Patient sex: F
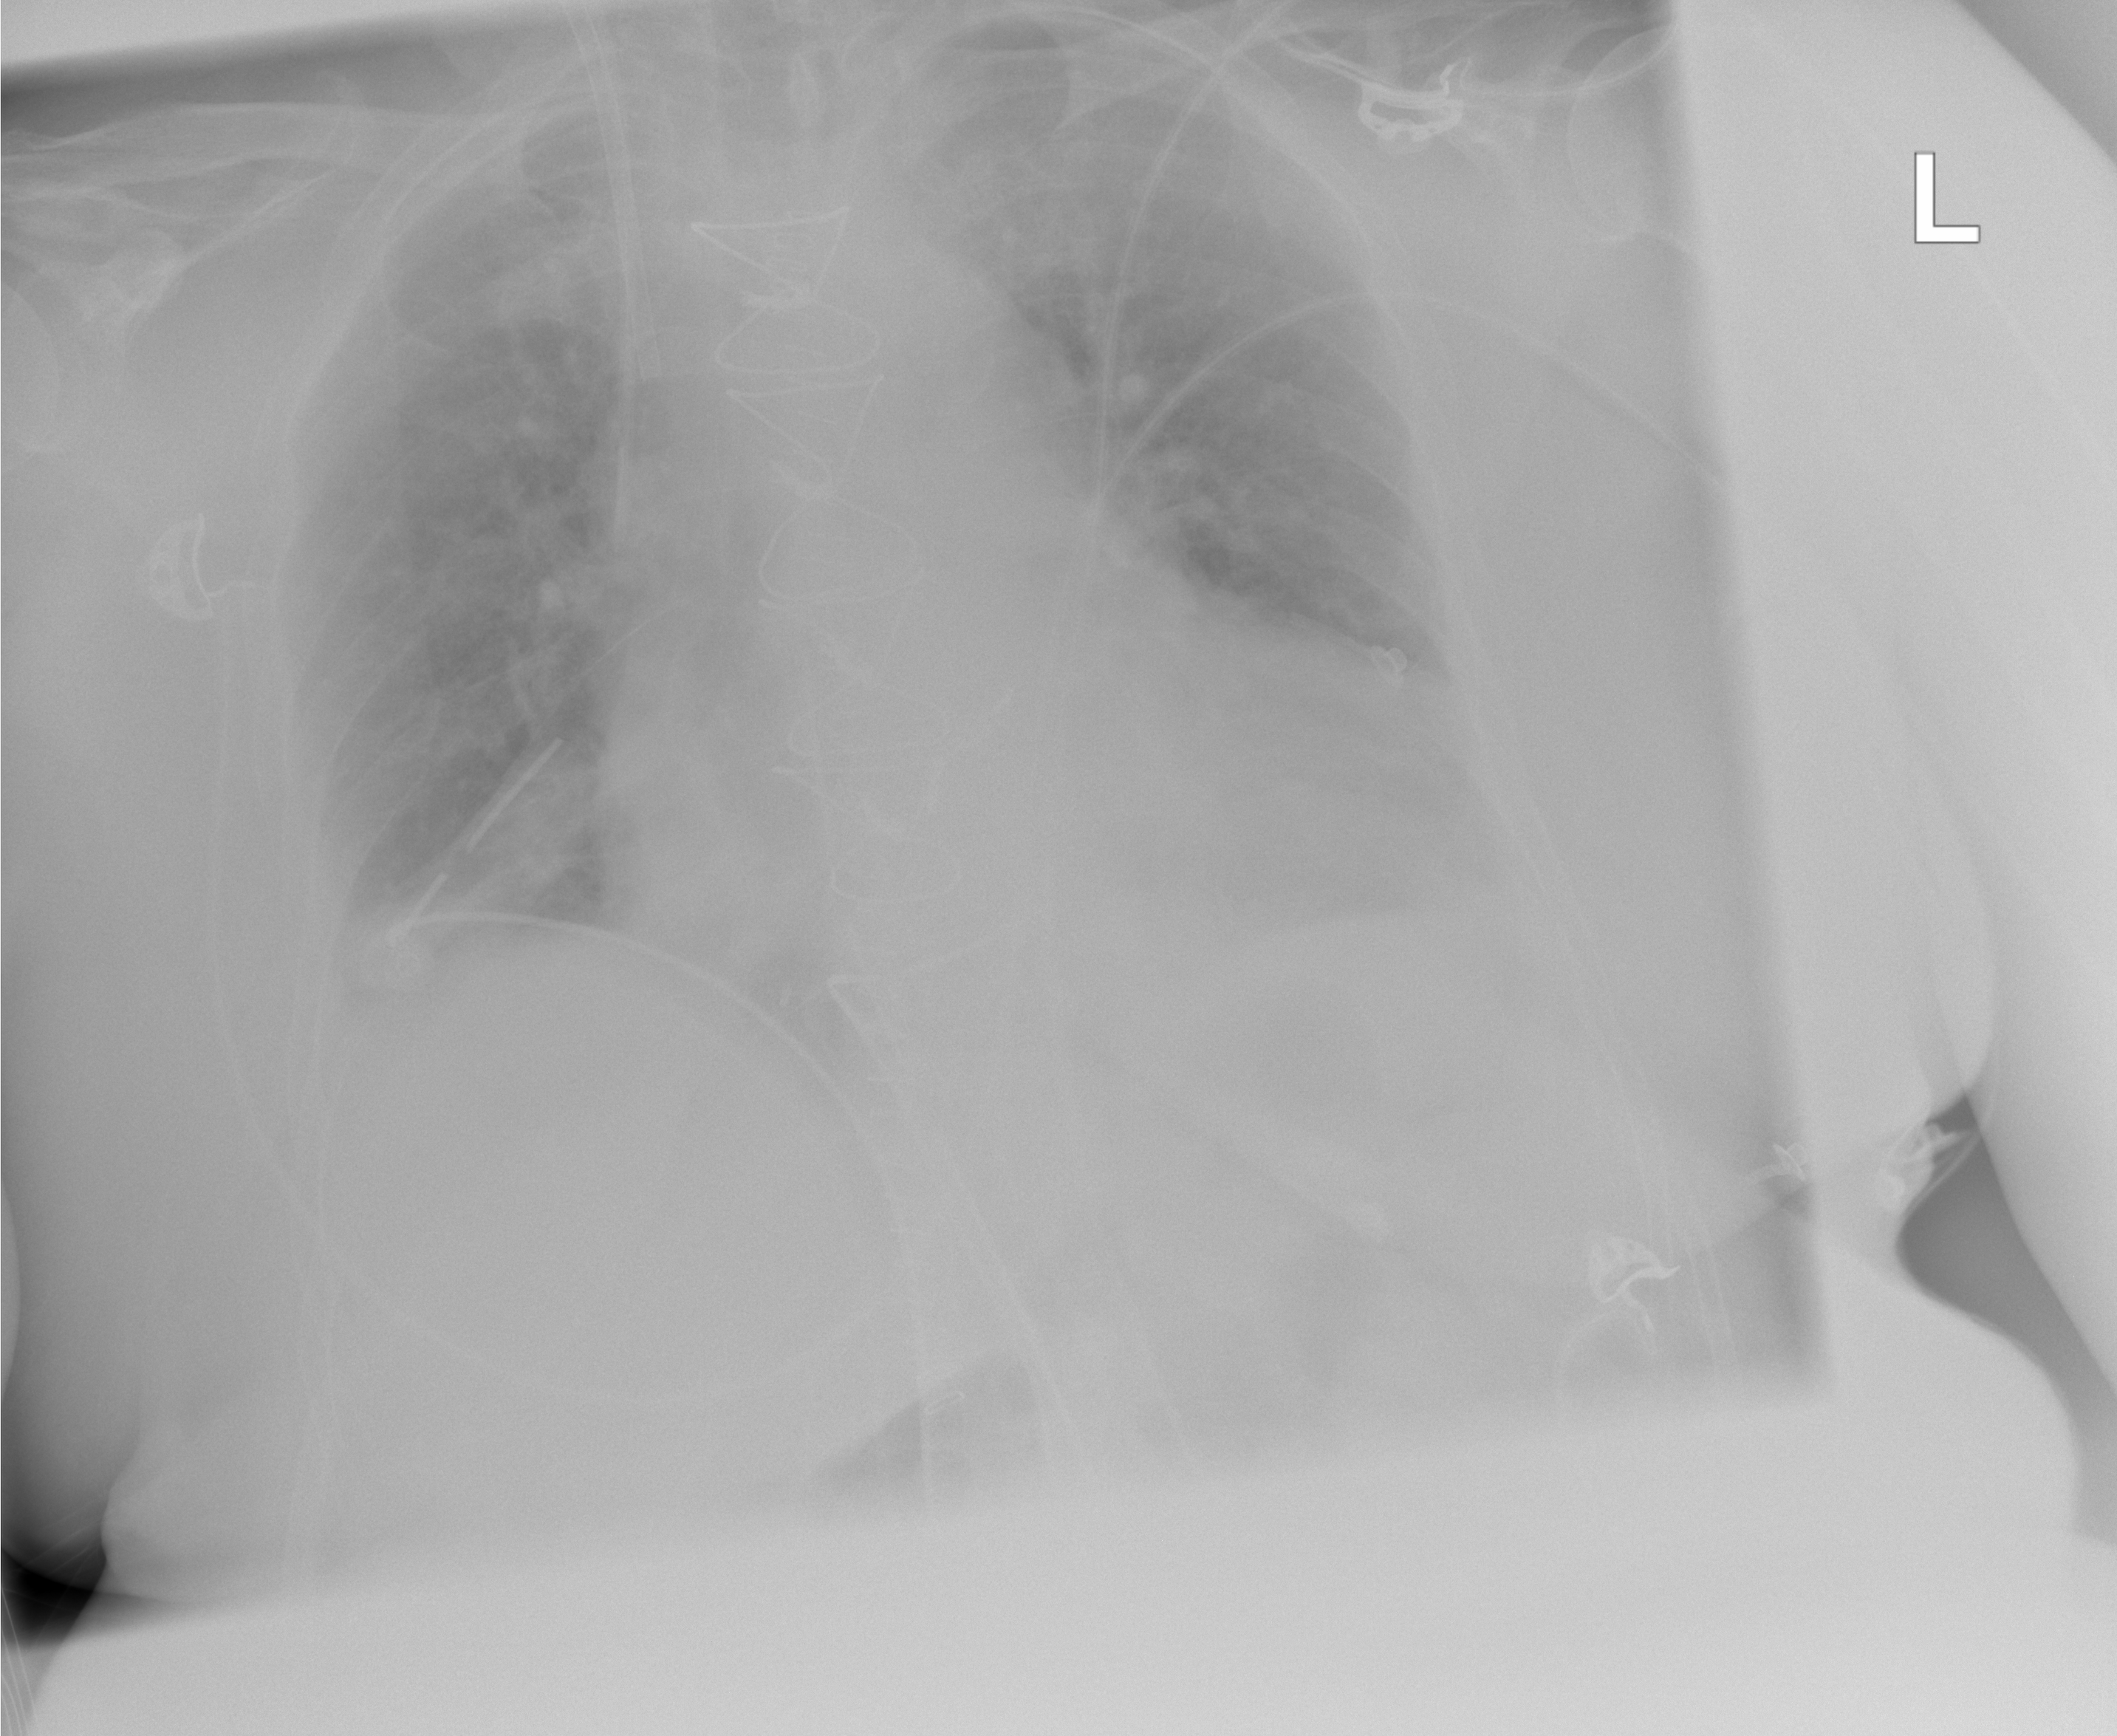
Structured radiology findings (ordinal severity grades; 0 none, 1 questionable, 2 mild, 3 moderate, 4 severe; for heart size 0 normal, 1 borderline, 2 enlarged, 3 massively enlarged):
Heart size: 1
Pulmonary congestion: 2
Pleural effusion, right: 2
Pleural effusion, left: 2
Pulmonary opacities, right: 0
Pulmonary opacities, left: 0
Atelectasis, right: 2
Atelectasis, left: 1